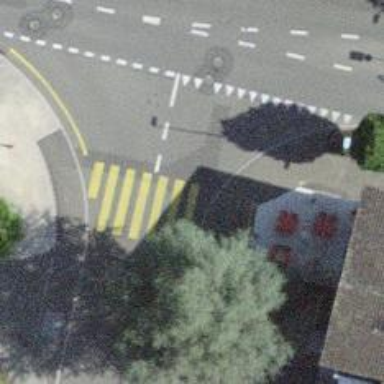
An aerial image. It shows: Kerb barrier.